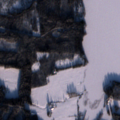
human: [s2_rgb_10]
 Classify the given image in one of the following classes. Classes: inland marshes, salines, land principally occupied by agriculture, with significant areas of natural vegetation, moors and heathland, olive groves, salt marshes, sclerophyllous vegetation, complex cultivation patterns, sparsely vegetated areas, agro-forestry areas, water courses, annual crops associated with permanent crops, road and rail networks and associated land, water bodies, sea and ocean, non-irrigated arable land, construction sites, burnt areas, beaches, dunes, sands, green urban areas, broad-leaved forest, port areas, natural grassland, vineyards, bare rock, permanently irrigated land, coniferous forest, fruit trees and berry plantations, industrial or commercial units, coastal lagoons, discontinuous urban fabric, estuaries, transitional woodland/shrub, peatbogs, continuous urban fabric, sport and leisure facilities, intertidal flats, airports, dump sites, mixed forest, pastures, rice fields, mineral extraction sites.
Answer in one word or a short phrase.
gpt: non-irrigated arable land, land principally occupied by agriculture, with significant areas of natural vegetation, coniferous forest, mixed forest, transitional woodland/shrub, water bodies